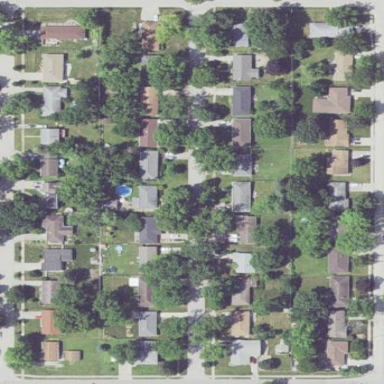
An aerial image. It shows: Residential neighbourhood consisting of single-family homes.